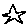
Label: star